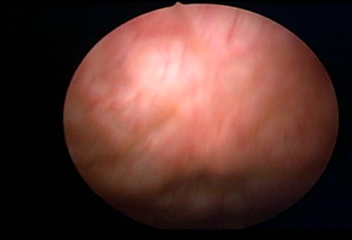
Modality: WLC
Class: Normal mucosa
Bladder cancer association: No